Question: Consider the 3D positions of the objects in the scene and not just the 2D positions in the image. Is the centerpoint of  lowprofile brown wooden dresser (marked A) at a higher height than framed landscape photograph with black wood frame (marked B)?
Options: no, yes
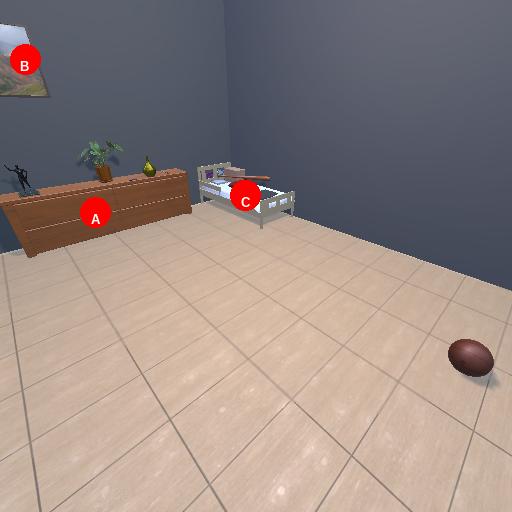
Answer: no